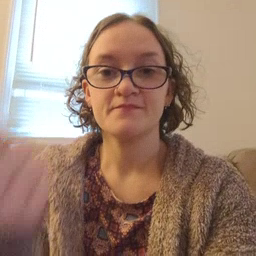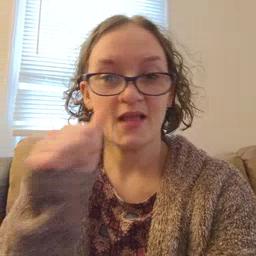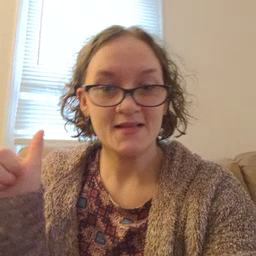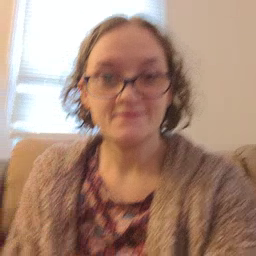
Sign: any